Interaction volume radius: 10 \u00c5
Interaction volume height: 25 \u00c5
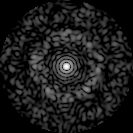
Disorder parameter: 0.8519